Question: Following this <URL>,

---
My understanding is, JSTL implementation jar holds both API(mostly Java interfaces) and it's implementation. This is the reason 'test.jsp' got compiled and executed successfully.
Further, same approach would work with servlets using API implementation jar provided by Tomcat container without using API('servlet-api.jar').
---
Is this the right understanding?
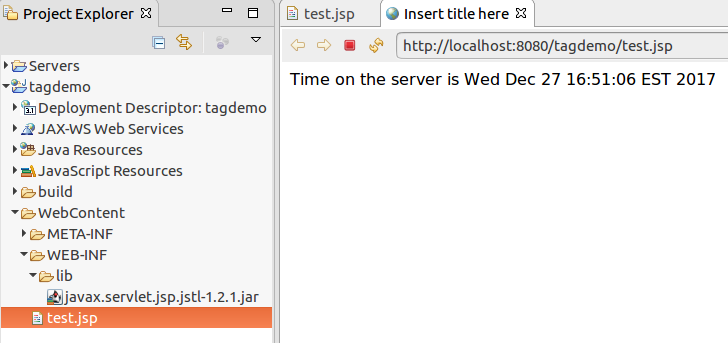
Answer: Api contains only interfaces you need to compile your code. The implementation could be in different library.
Tomcat and any other Java web servers provide implementation at runtime, so you don't need to package implemented classed and carry on them with your app.
You could see in the logs if implementation is already loaded if you deploy your application that contains classes impl.